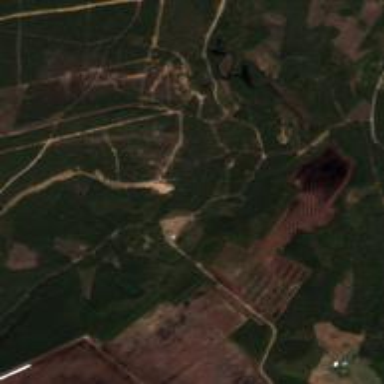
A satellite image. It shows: Quarry area.